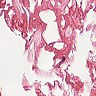
Metastatic tissue present: no